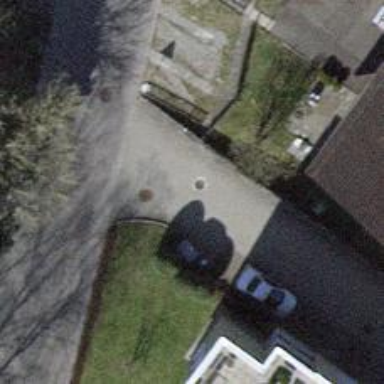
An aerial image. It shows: Driveway made of paving stones.